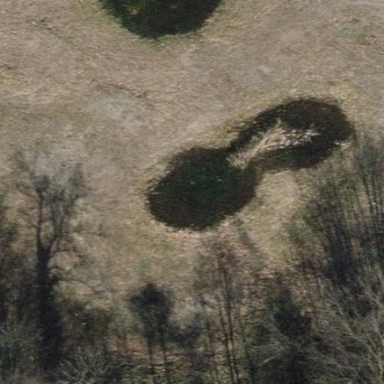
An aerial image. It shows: Pond with natural water.